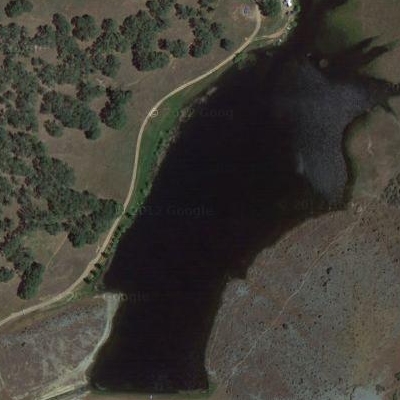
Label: RiverLake